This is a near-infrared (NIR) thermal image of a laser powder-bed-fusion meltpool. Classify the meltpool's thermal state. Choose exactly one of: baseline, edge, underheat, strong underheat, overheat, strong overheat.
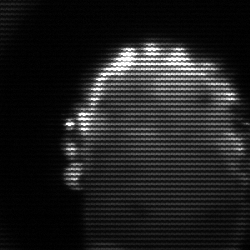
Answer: baseline